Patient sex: M
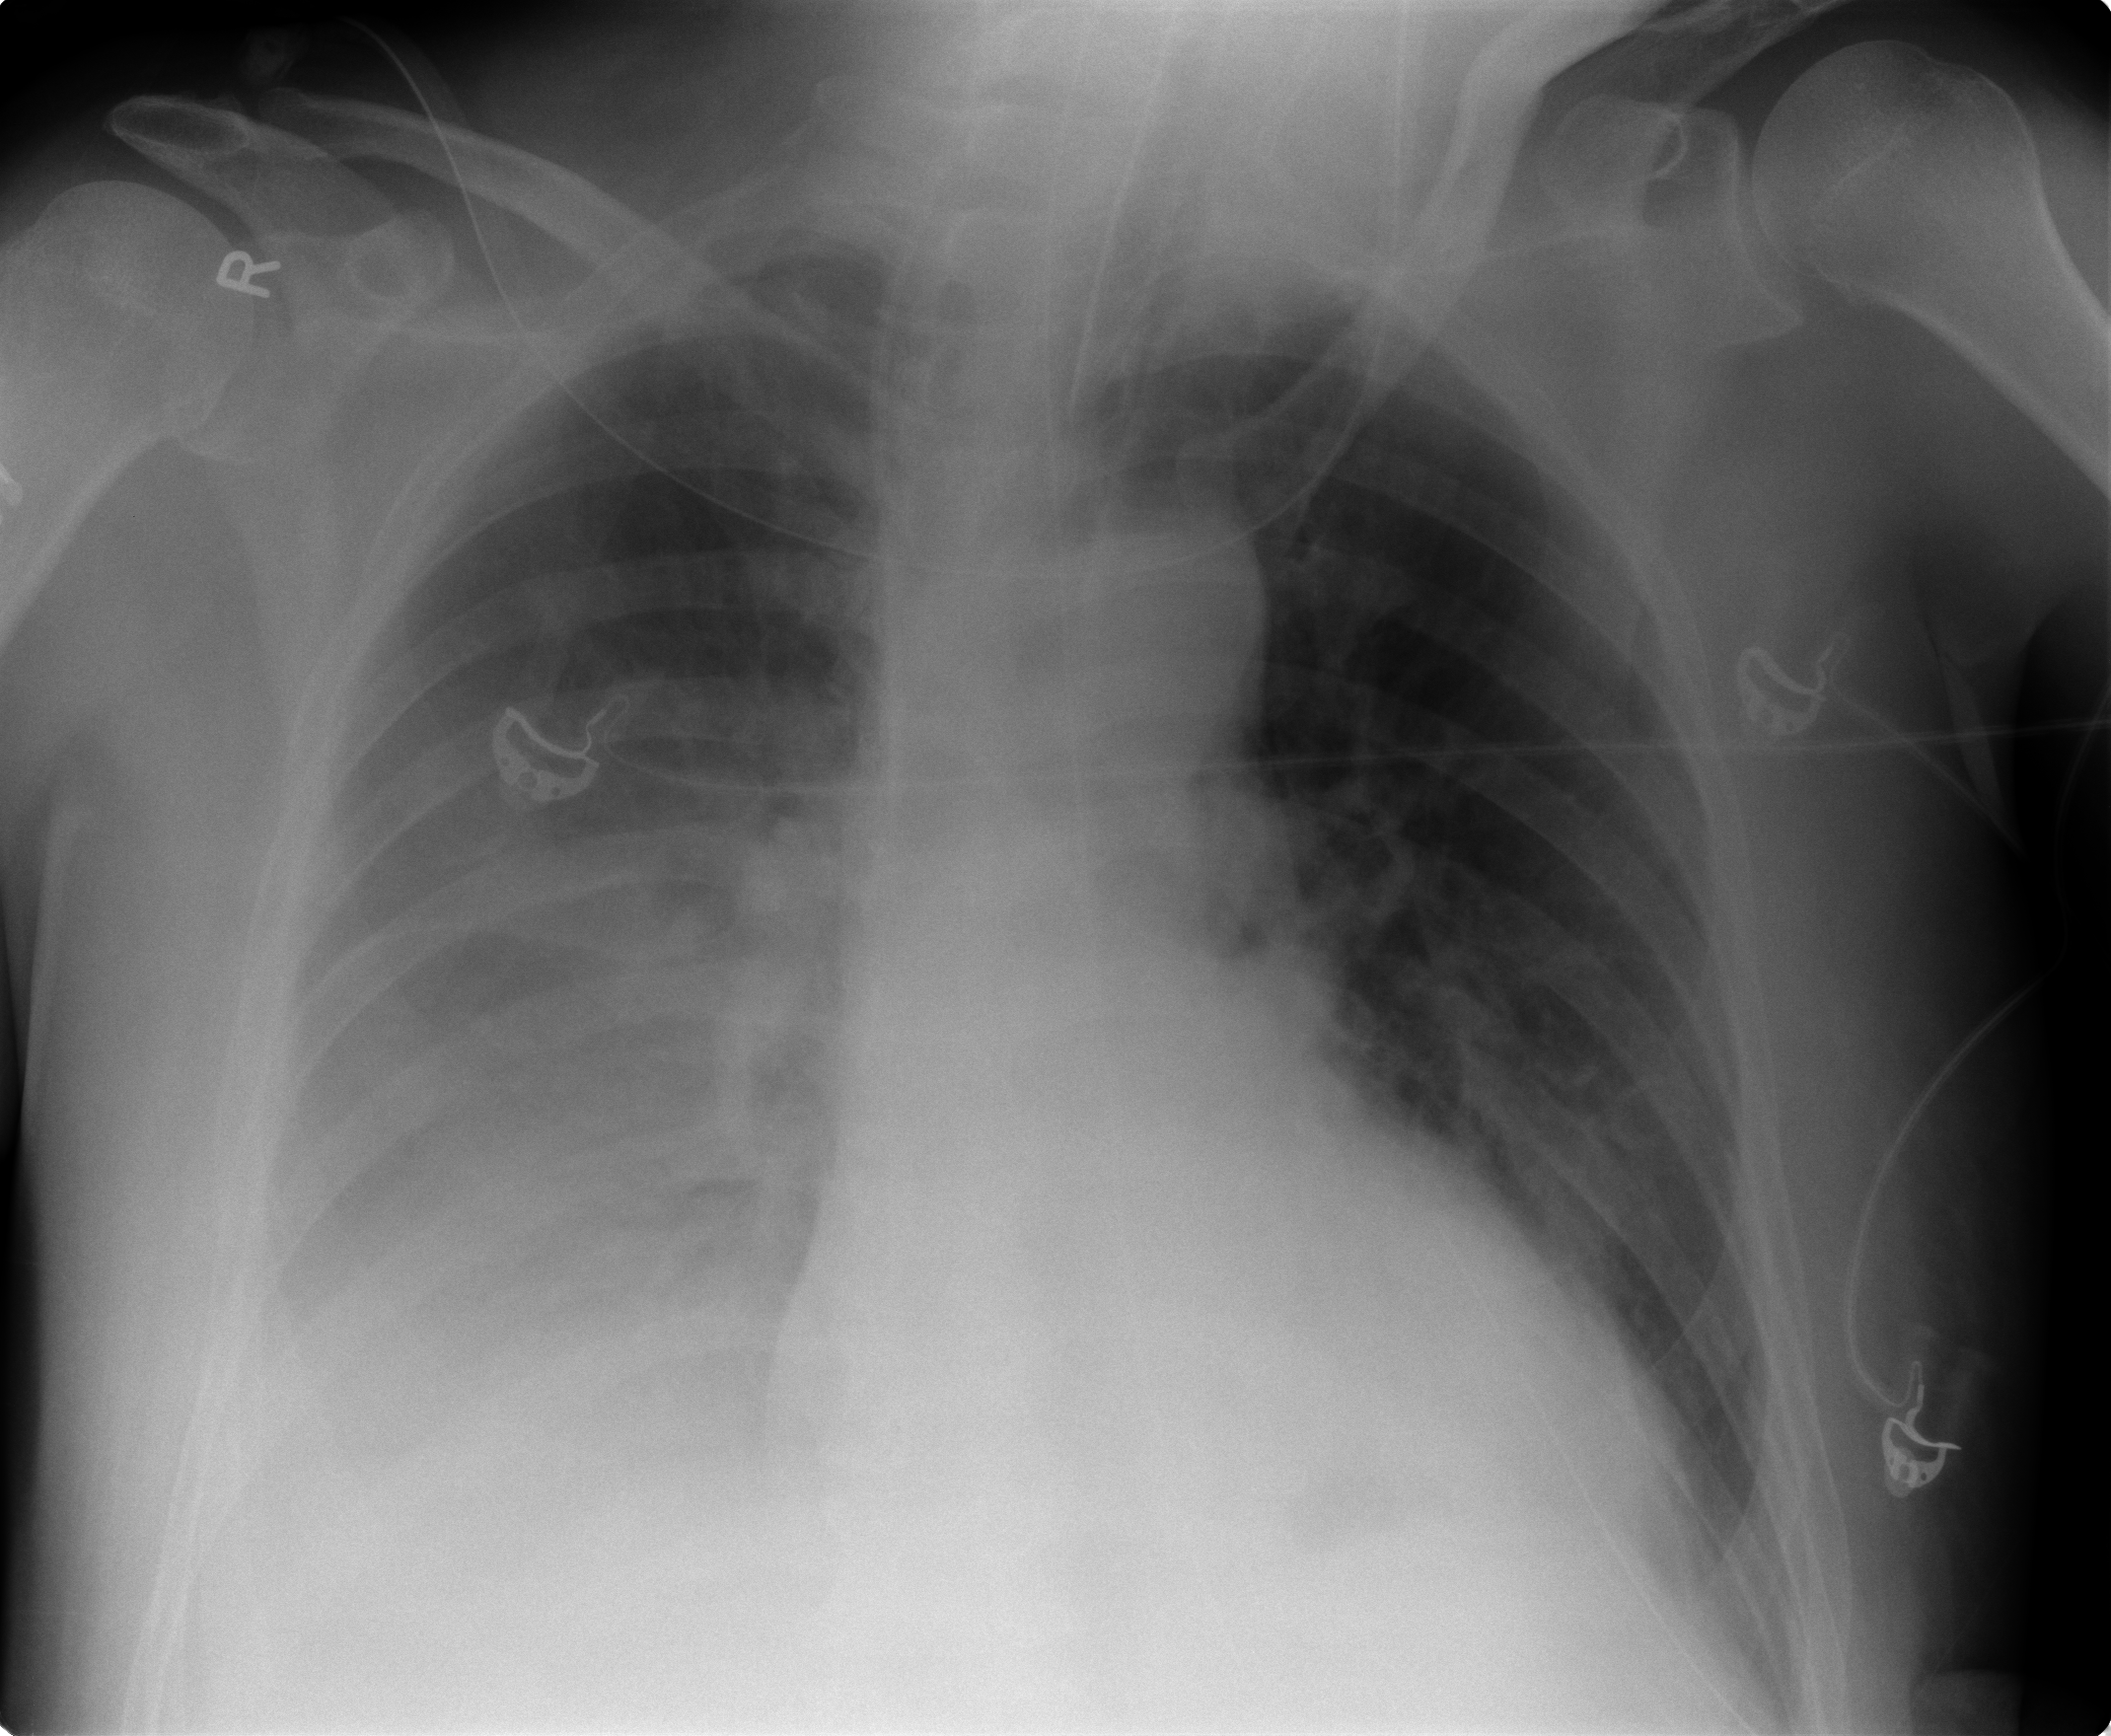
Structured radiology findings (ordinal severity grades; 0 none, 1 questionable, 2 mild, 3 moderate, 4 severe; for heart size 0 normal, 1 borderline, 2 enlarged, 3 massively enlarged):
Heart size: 0
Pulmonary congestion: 0
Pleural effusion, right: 3
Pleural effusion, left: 0
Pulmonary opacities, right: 0
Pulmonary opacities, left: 0
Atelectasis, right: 2
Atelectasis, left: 1